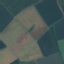
Land use / land cover class: AnnualCrop